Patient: sex F, age 82
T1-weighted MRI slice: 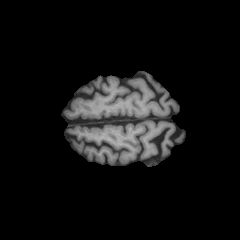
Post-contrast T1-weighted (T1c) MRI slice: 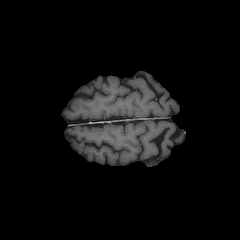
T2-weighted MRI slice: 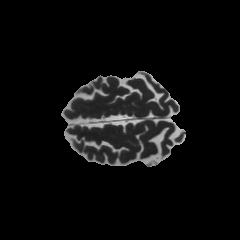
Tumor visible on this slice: no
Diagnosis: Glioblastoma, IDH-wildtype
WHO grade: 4